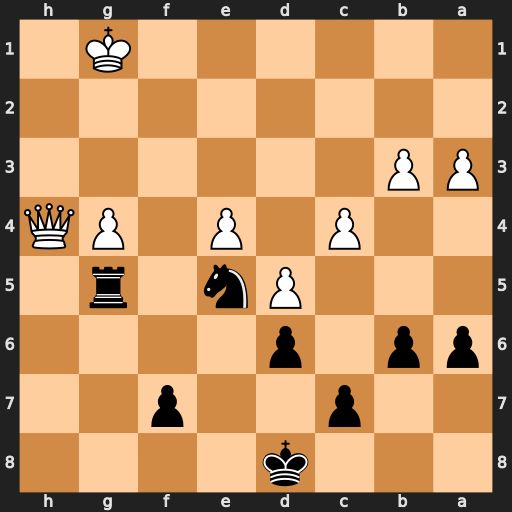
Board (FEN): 3k4/2p2p2/pp1p4/3Pn1r1/2P1P1PQ/PP6/8/6K1
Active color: b
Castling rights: -
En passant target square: -
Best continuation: Nf3+ Kf2 Nxh4